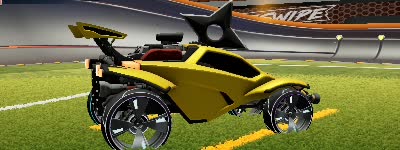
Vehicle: octane